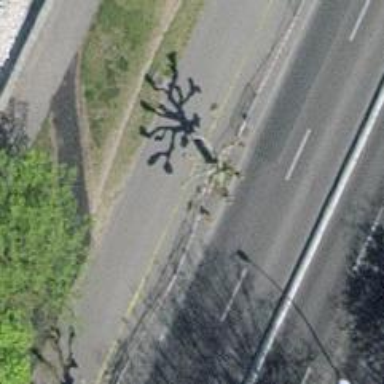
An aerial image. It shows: Urban area with trees.